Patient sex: M
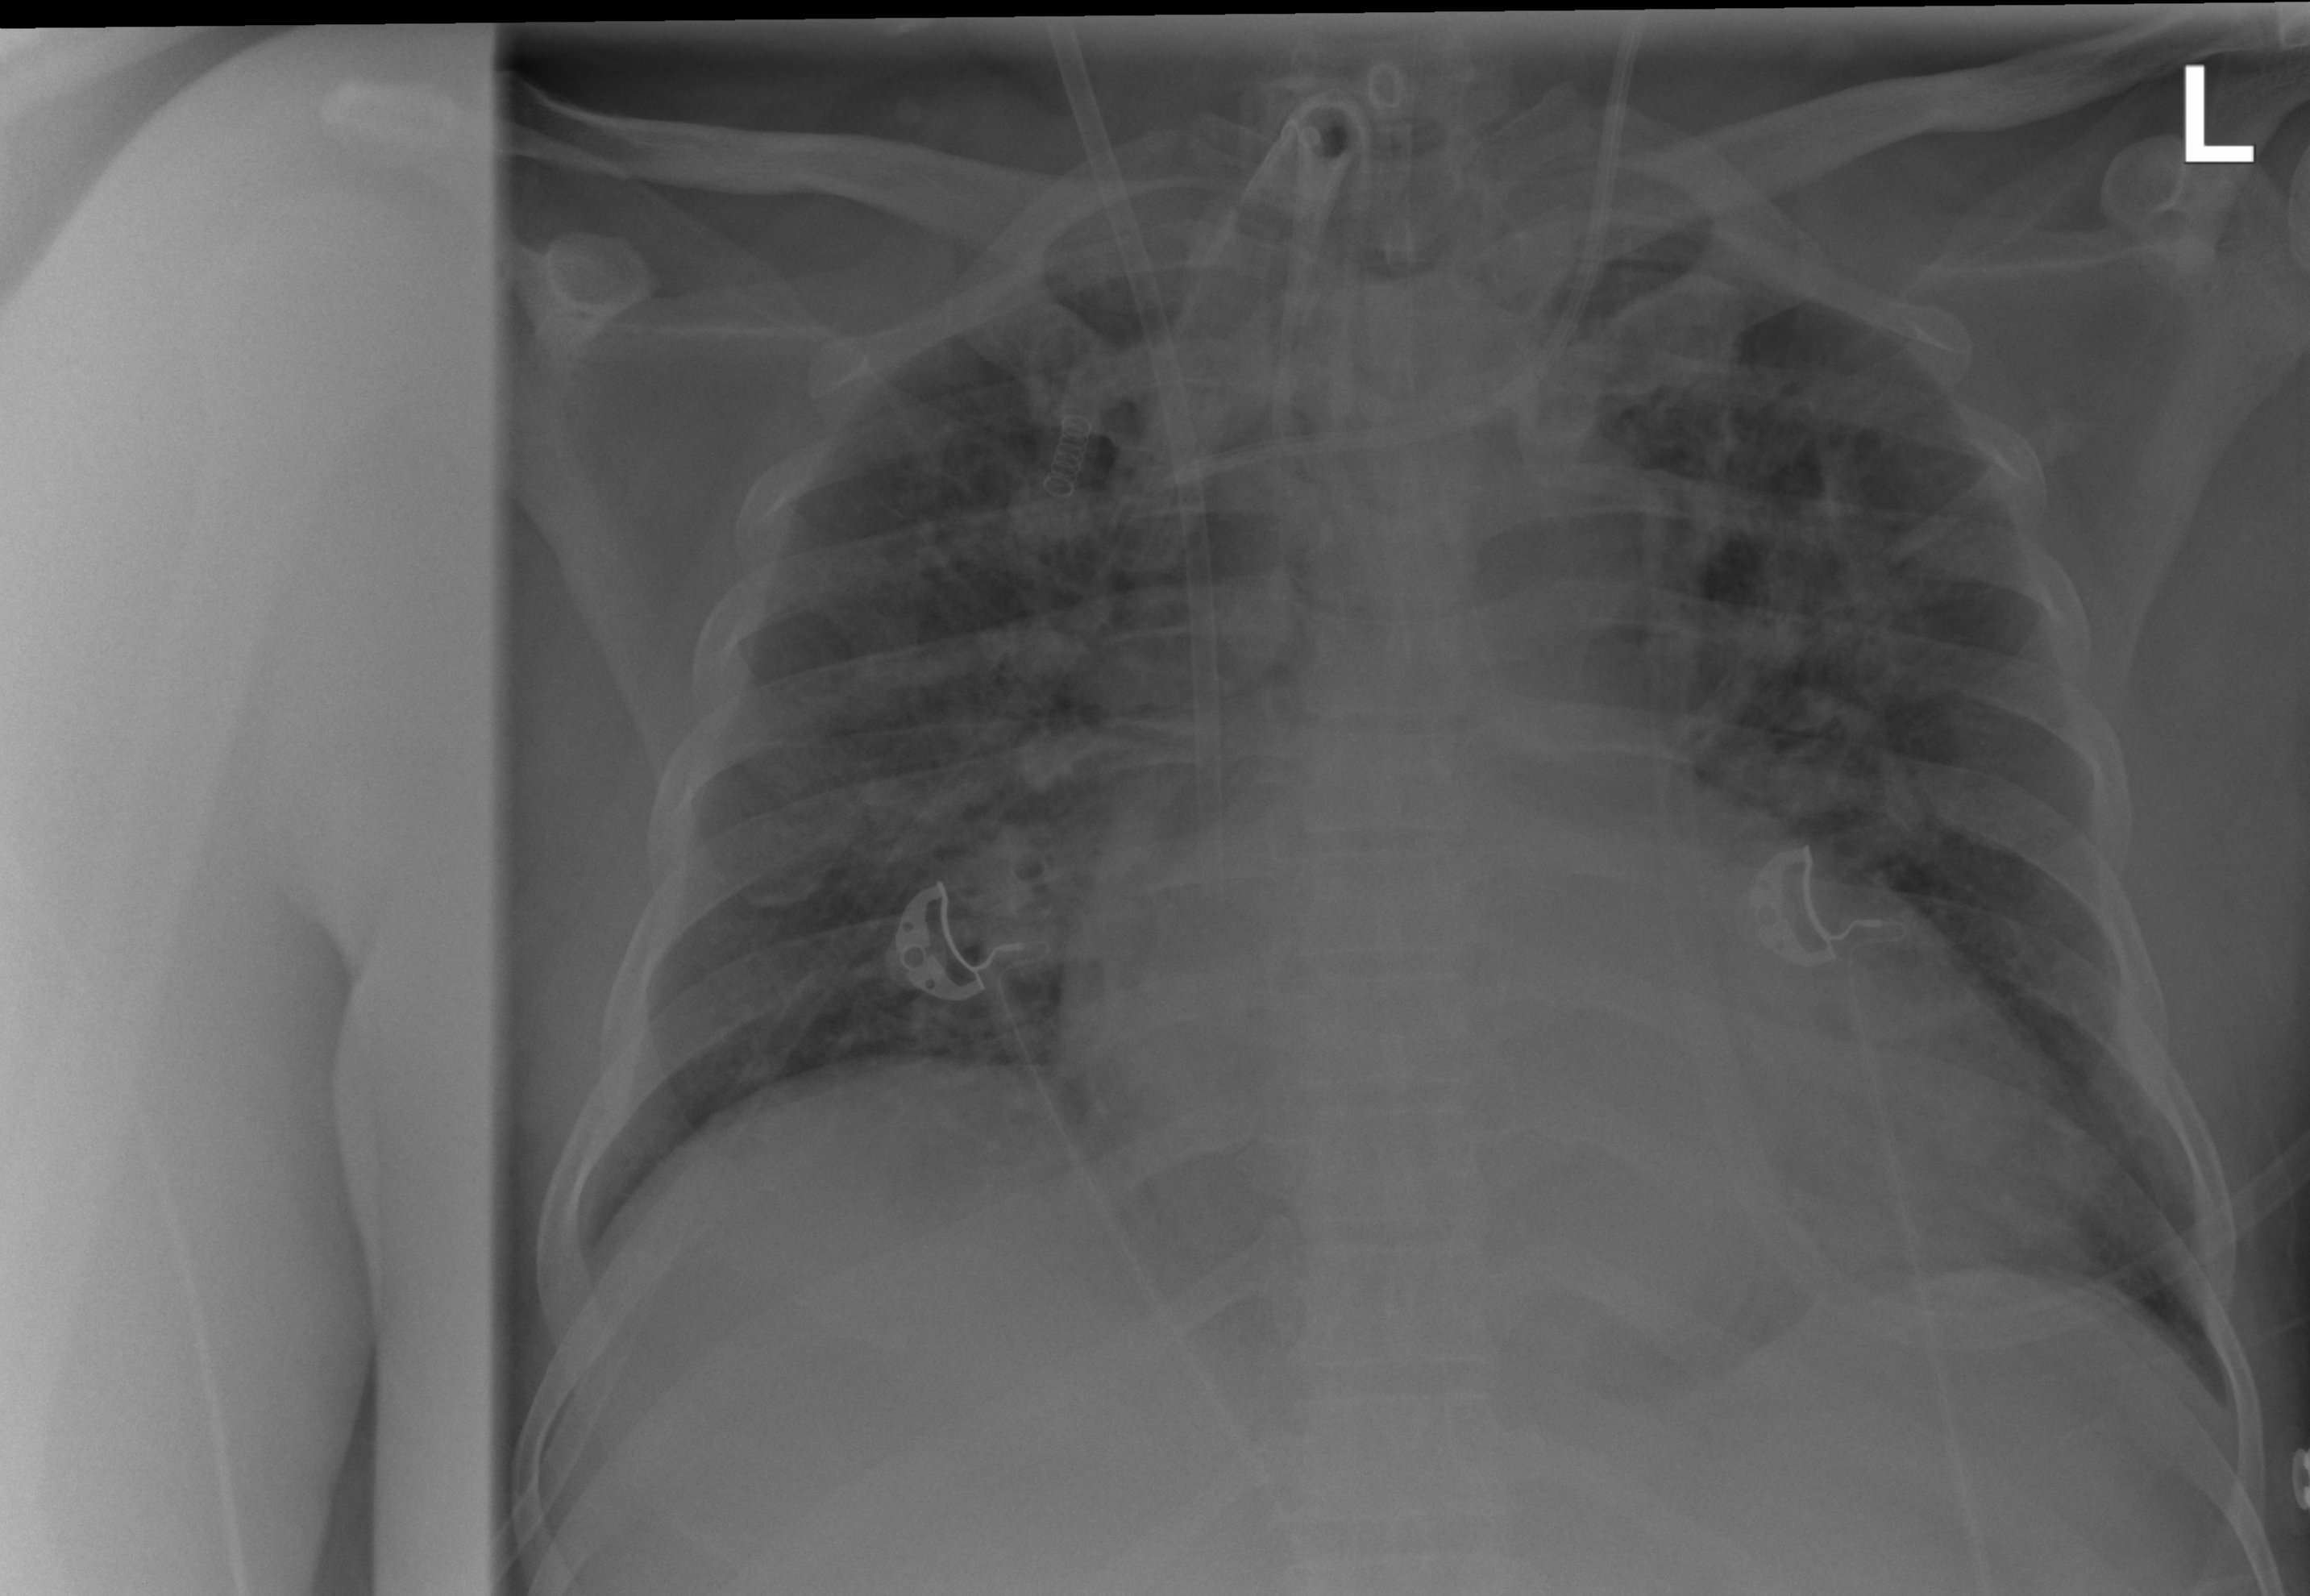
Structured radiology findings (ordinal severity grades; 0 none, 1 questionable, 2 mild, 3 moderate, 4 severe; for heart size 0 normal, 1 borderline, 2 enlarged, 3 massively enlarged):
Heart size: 2
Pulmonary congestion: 0
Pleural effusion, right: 0
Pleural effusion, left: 0
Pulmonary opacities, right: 3
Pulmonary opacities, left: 3
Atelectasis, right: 2
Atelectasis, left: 2